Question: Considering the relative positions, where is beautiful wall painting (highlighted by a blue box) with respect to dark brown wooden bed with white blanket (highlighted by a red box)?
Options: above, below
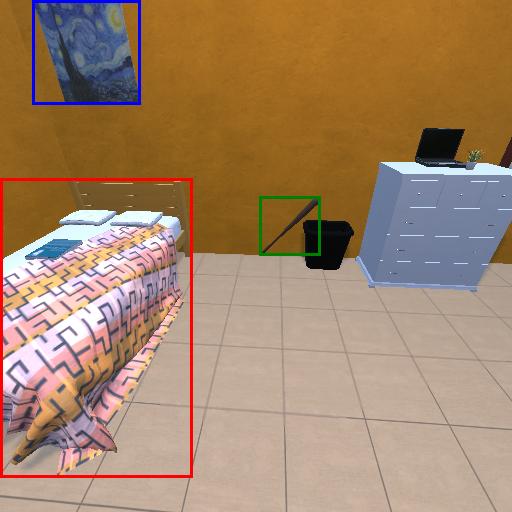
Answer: above